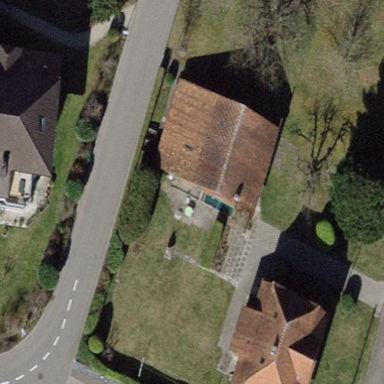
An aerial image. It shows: Shed.